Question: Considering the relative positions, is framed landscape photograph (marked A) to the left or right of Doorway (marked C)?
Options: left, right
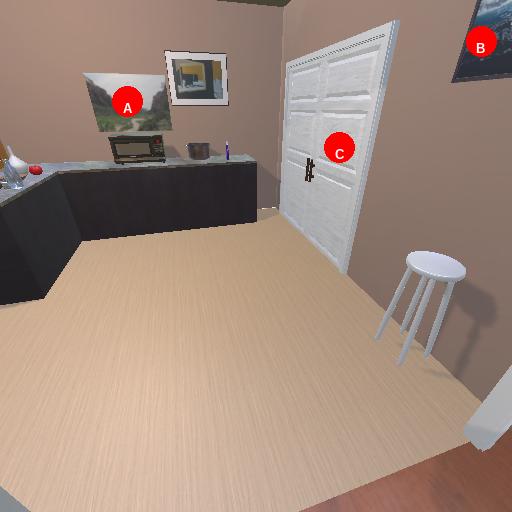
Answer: left